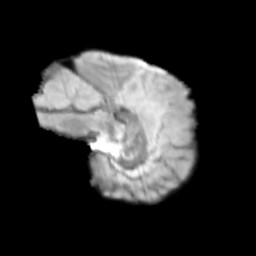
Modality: T2w
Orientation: sagittal
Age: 10
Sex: male
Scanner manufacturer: siemens
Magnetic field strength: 3 T
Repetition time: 3.8 s
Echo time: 0.07 s